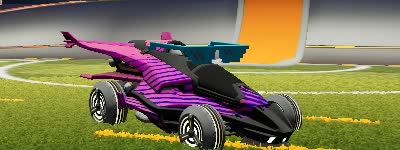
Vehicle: aftershock